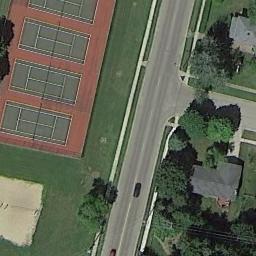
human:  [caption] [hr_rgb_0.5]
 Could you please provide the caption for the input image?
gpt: There is a long blue and green tennis court in the picture .

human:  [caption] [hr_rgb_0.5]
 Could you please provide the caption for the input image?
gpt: There is a road beside the tennis courts .

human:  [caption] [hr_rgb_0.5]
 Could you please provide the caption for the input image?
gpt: There is a road distance between the tennis court on the lawn and the residential area .

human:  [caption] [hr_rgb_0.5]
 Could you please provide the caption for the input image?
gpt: The tennis court is on the grass next to some trees and roads .

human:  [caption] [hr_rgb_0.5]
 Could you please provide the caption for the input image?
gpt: The tennis courts are on a green meadow beside some green trees .